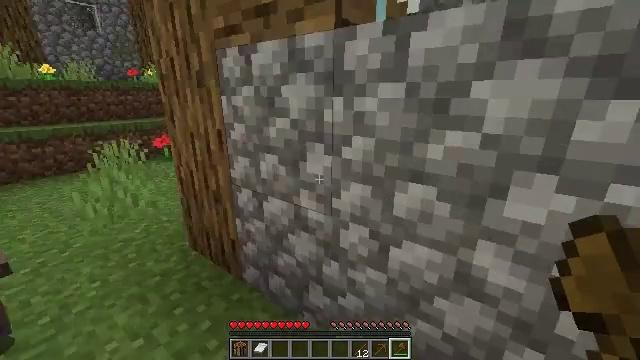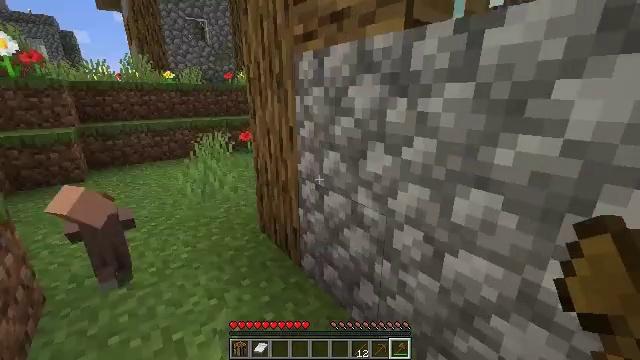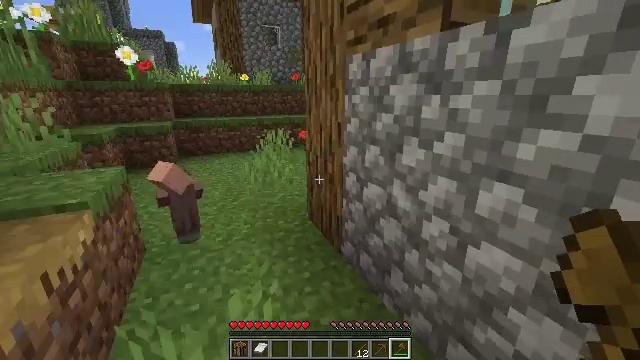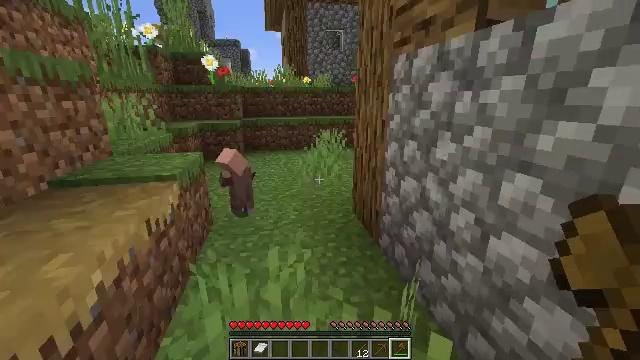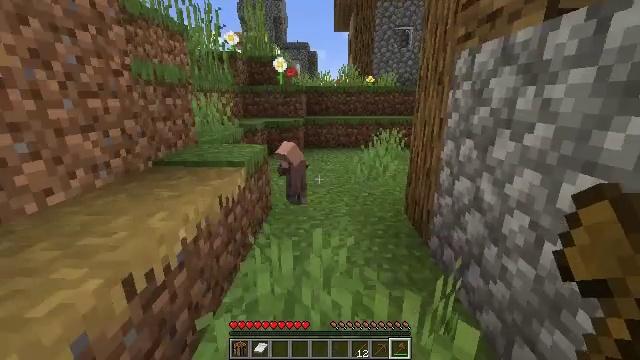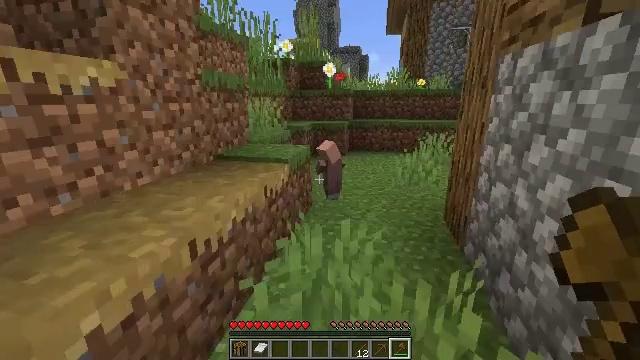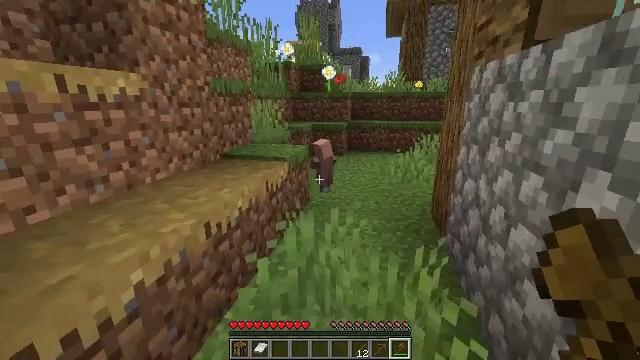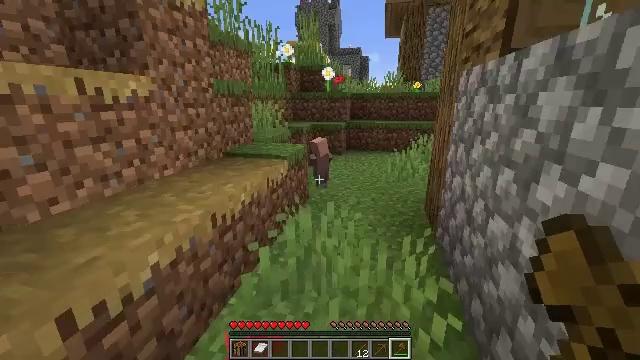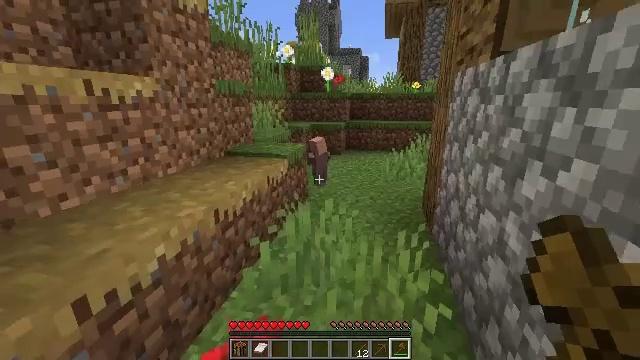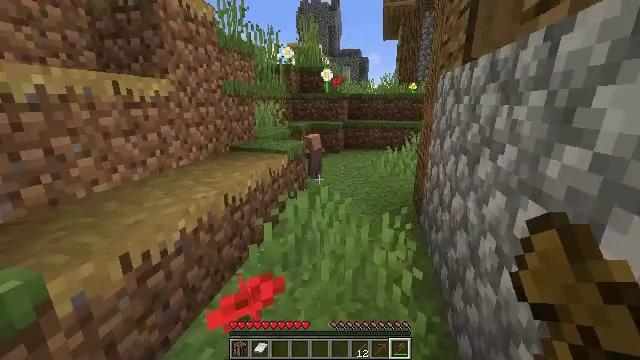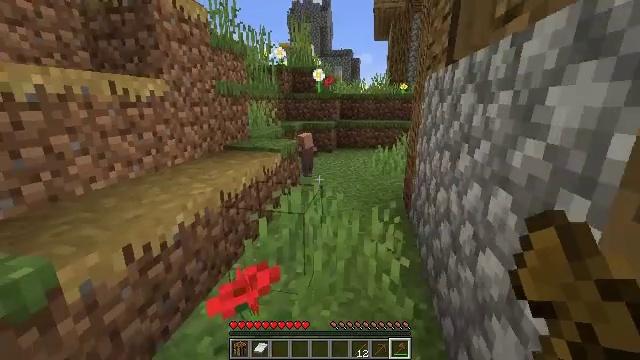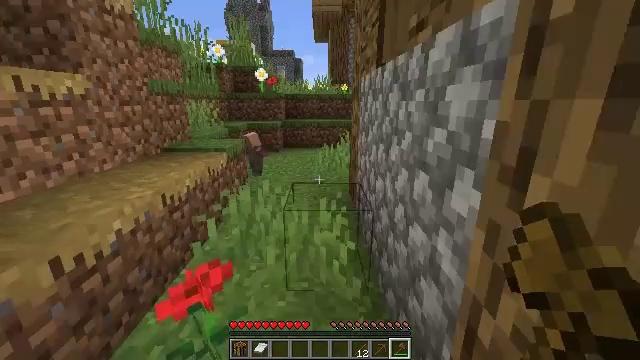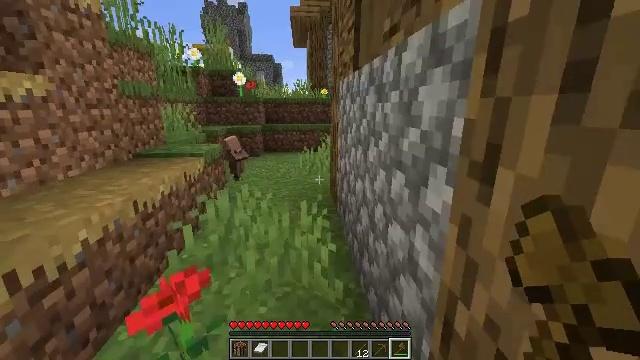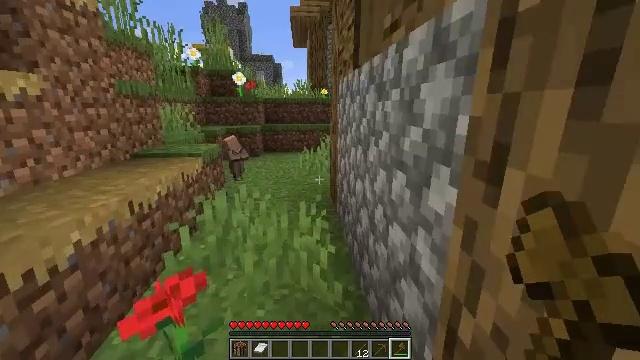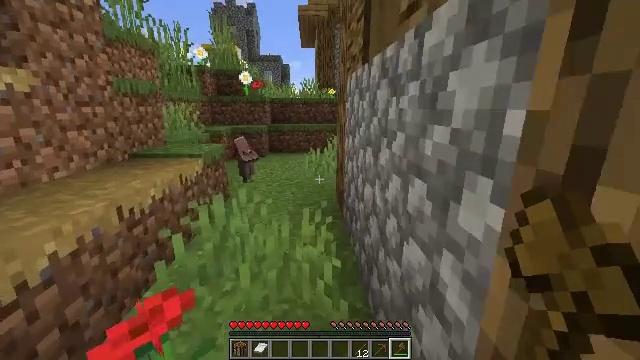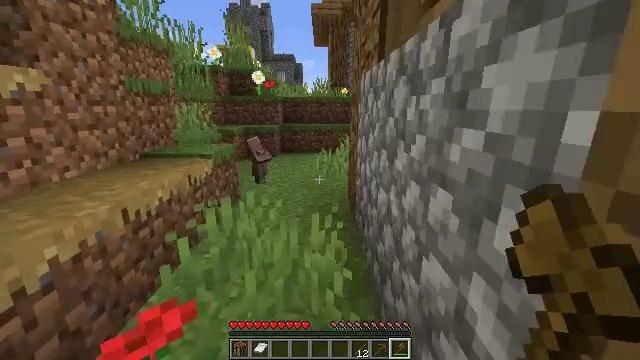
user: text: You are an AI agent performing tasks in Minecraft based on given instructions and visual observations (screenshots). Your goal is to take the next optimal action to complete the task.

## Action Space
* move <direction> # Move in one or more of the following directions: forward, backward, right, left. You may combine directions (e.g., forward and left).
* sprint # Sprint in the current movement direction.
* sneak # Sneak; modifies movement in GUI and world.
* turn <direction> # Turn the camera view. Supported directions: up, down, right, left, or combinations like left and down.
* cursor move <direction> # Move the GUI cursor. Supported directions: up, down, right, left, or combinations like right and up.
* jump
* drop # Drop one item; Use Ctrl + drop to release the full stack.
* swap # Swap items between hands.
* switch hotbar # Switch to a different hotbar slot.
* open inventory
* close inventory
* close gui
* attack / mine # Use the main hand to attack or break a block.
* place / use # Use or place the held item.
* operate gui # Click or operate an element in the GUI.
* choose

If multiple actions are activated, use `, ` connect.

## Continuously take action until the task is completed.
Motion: motion action
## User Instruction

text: Recover the brewing stand by mining it.
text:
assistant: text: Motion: move back and move right, turn left
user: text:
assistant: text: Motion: move back and move right, turn left
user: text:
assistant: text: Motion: move back and move right, turn left
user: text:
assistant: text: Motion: move back and move right, turn left
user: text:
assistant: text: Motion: move back, turn left
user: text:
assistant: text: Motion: move back
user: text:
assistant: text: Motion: move back
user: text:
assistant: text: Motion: move back
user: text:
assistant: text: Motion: move back
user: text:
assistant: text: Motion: turn right
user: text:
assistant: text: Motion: turn right
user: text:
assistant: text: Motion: move forward, turn right
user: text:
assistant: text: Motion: move forward
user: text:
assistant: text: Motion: move forward, turn left
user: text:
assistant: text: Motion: move forward, turn left
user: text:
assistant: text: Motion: move forward, turn left
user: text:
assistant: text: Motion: move forward
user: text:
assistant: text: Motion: move forward and move right, turn left and up
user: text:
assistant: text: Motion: move forward and move right, turn right and down
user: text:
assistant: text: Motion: move forward and move right
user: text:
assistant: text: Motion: move forward
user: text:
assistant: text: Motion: move forward
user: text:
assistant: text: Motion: move forward
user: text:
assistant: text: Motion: move forward, turn up
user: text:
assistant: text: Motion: move forward, turn left
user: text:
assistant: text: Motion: move forward, turn down
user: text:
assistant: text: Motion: move forward, turn left and down
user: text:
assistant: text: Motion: move forward
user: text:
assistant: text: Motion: move forward, turn down
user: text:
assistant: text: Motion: move forward, turn right and down